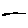
Label: line